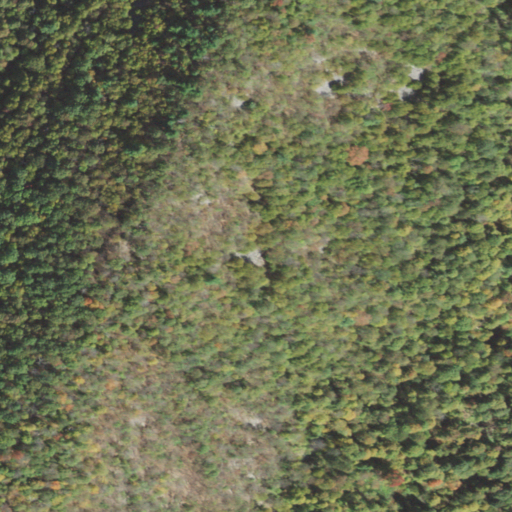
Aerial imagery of mountain in Pennsylvania named Dunning Mountain containing only deciduous forest